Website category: phone
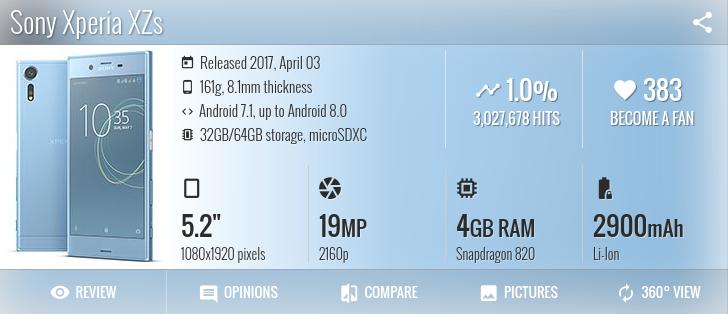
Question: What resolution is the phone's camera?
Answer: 2160p

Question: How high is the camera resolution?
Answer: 2160p

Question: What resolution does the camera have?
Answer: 2160p

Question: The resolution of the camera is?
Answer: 2160p

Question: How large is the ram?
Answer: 4 GB RAM

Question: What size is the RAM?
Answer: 4 GB RAM

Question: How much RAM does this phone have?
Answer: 4 GB RAM

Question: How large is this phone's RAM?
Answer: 4 GB RAM

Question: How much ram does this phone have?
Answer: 4 GB RAM

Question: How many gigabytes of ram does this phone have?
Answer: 4 GB RAM

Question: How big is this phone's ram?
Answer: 4 GB RAM

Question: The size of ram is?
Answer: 4 GB RAM

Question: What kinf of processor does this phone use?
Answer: Snapdragon 820

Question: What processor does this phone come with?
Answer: Snapdragon 820

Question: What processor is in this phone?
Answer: Snapdragon 820

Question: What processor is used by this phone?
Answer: Snapdragon 820

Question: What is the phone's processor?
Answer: Snapdragon 820

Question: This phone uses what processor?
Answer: Snapdragon 820

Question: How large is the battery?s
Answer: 2900 mAh

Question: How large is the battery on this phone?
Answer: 2900 mAh

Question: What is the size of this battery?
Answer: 2900 mAh

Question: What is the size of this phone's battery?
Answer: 2900 mAh

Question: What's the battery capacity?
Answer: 2900 mAh

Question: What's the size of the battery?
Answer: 2900 mAh

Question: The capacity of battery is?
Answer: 2900 mAh